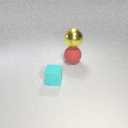
large red rubber sphere below large yellow metal sphere